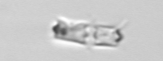
Label: Chaetoceros_didymus